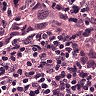
Metastatic tissue present: yes